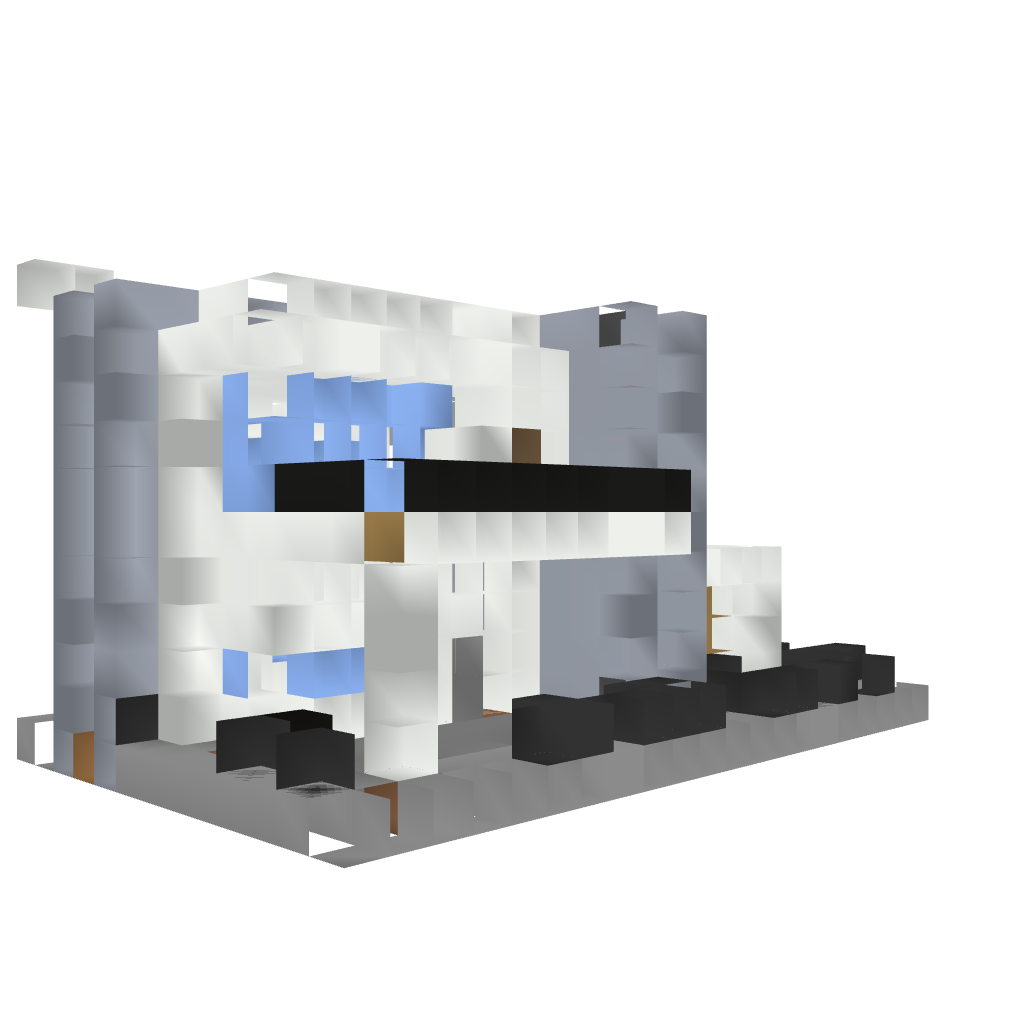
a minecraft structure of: Small Modern house DIY interior